Aerial crown-view tile of a tropical tree (Barro Colorado Island, Panama), acquired 20241014:
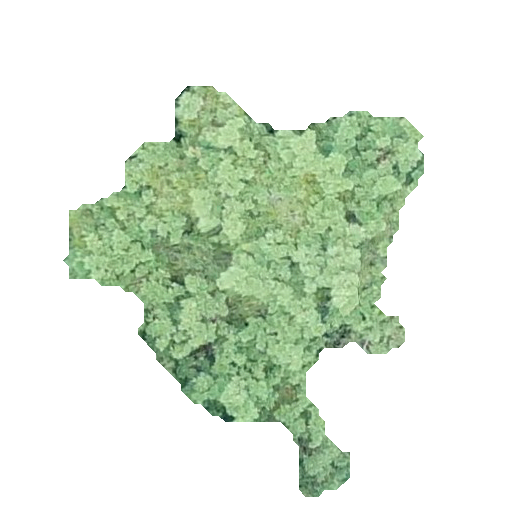
Species: Tabebuia rosea
GBIF accepted scientific name: Tabebuia rosea
Crown area: 121.915 m²